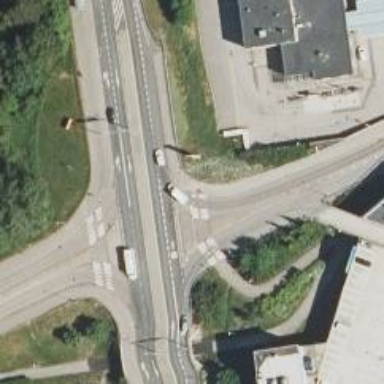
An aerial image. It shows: Marked crossing with pedestrian island.